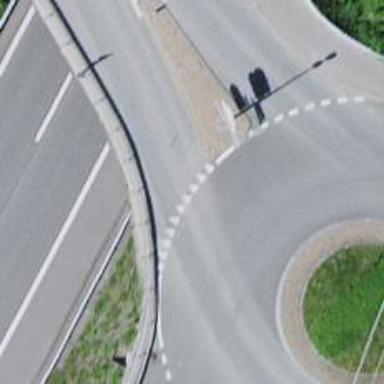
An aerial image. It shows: Tertiary road with advisory cycle lane on bridge with asphalt surface.